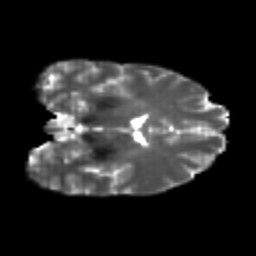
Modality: T2w
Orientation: coronal
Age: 26
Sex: female
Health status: healthy
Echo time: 0.074 s